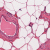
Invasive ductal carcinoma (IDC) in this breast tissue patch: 0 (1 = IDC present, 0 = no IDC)